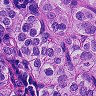
Metastatic tissue present: yes